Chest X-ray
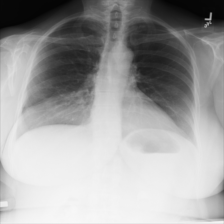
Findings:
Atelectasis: negative
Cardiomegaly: negative
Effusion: negative
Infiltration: negative
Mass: negative
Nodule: negative
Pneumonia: negative
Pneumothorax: negative
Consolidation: negative
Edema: negative
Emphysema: negative
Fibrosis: negative
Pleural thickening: negative
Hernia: negative